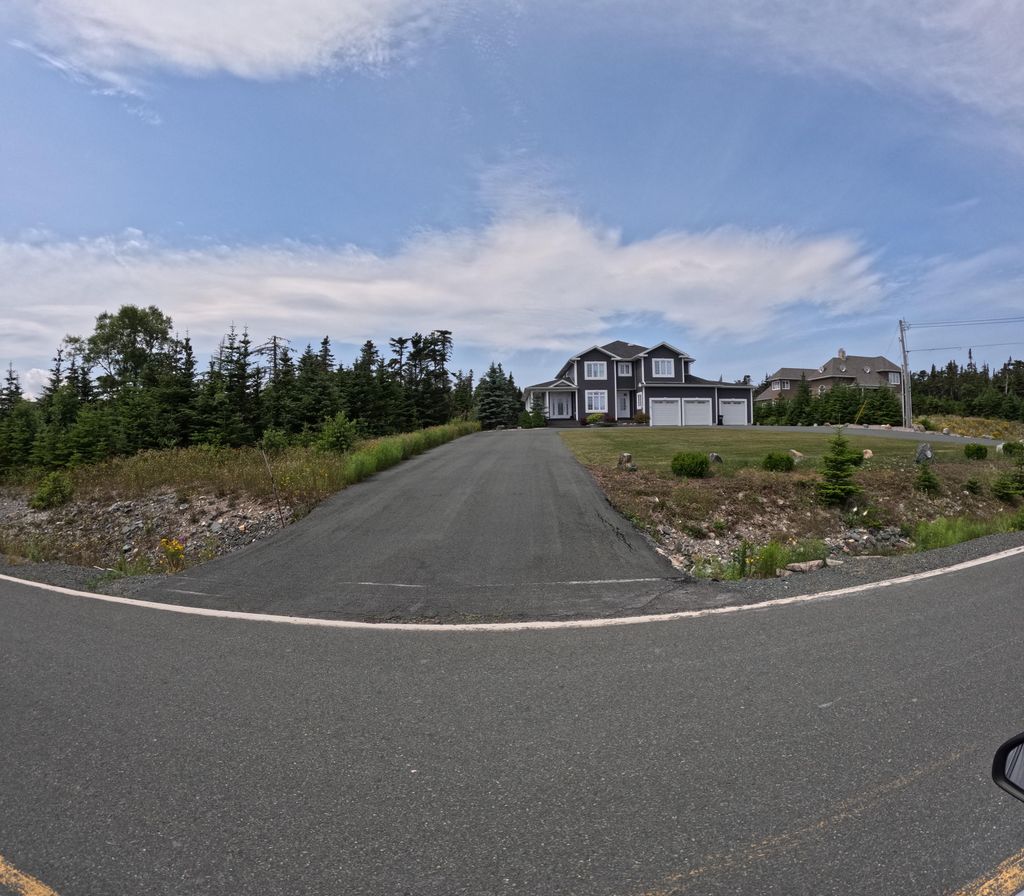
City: st_johns